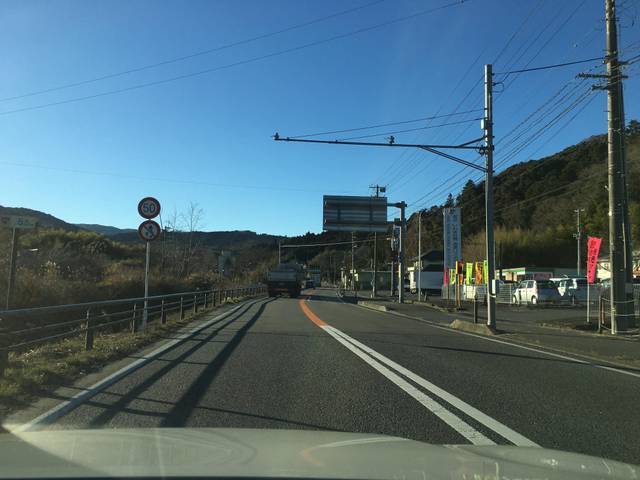
Region: Japan
Coordinates: 37.071, 140.838